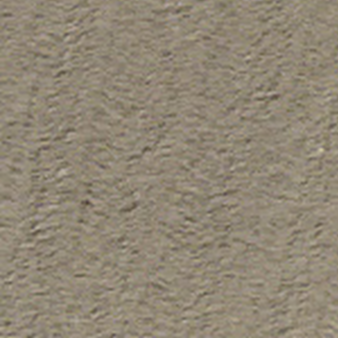
Label: other